Question: This is something that has been bugging me since the first time I learned HTML.
'''
<style>
.test{
display:inline-block;
background-color:#aaa;
padding:5px 10px;
margin:0;
border:0;
}
</style>
<div class="test">Hello</div>
<div class="test">Woooorld</div>
<div class="test">HTML</div>
<div class="test">CSS</div>
'''

I will definitely want to keep the elements in different lines, because else it becomes unreadable. But HTML turns the enters into spaces, which ruins the layout. Float causes a whole array of new problems or simply is not viable for what I am trying to do.
Is there really no better solution than to implement some hacky negative margins for everything except the first element?
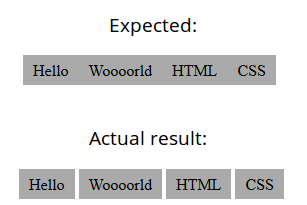
Answer: Different ways to solve this problem.
link: <URL>
'''
<div class="test">Hello</div><div
class="test">Woooorld</div><div
class="test">HTML</div><div
class="test">CSS</div>
'''
or
'''
<div class="test">Hello</div
><div class="test">Woooorld</div
><div class="test">HTML</div
><div class="test">CSS</div>
'''
'''
<div class="test">Hello</div><!--
--><div class="test">Woooorld</div><!--
--><div class="test">HTML</div>
<div class="test">CSS</div>
'''
use negative margins.
'''
display: inline-block;
margin-right: -4px;
'''
Skip the closing tag
'''
<div class="test">Hello
<div class="test">Woooorld
<div class="test">HTML
<div class="test">CSS</div>
'''
Set the font size to zero for a wrapper div.
Maybe they don't need to be inline-block at all, maybe they can just be floated one way or another.